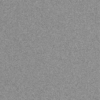
Label: dusty